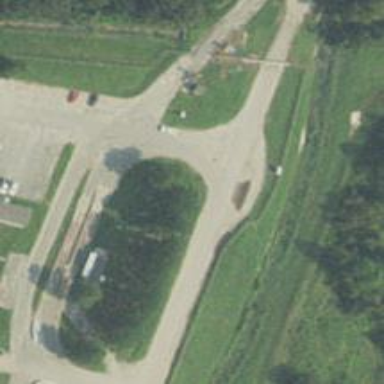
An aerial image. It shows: Asphalt driveway used as service road.